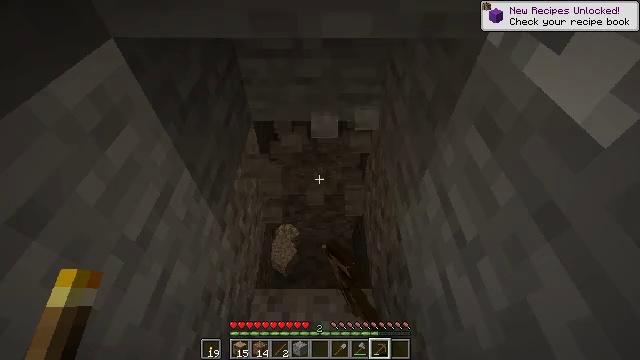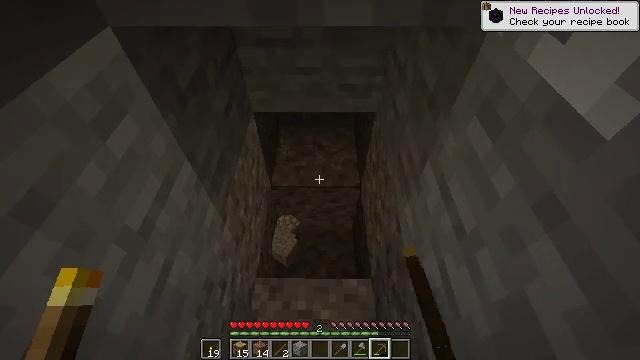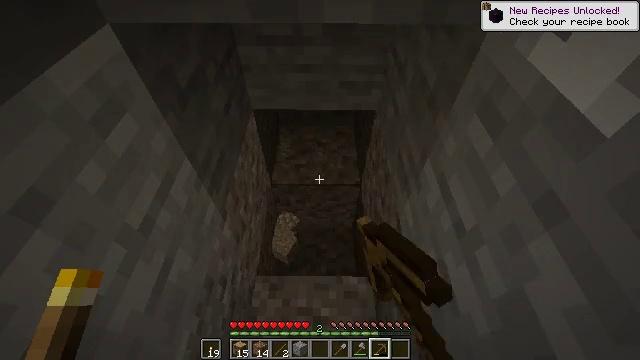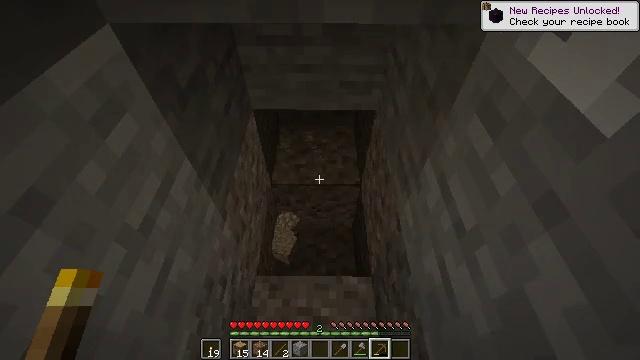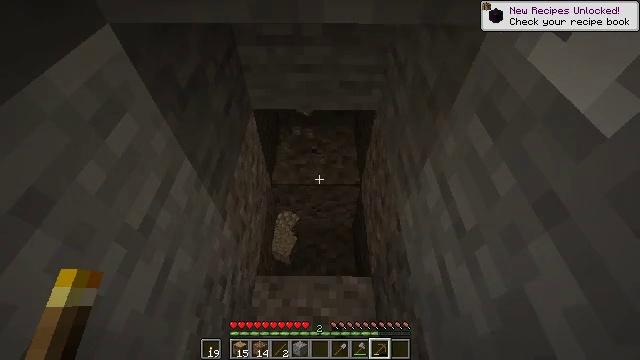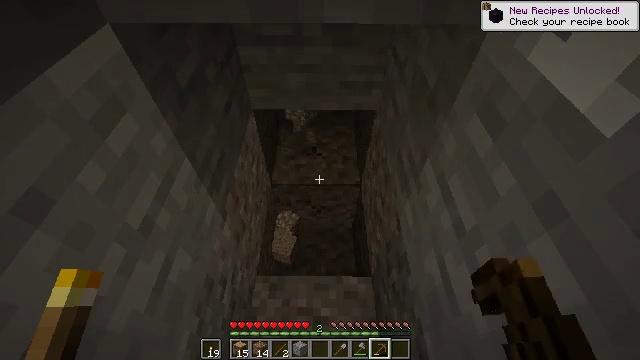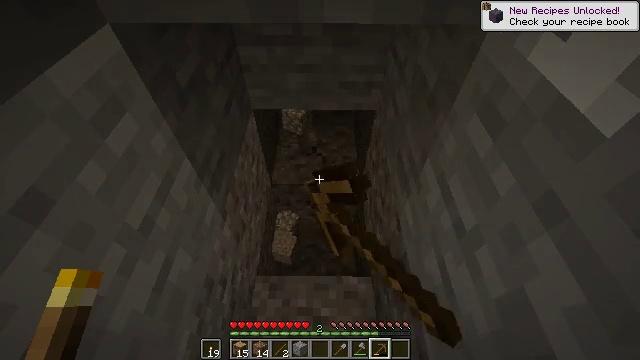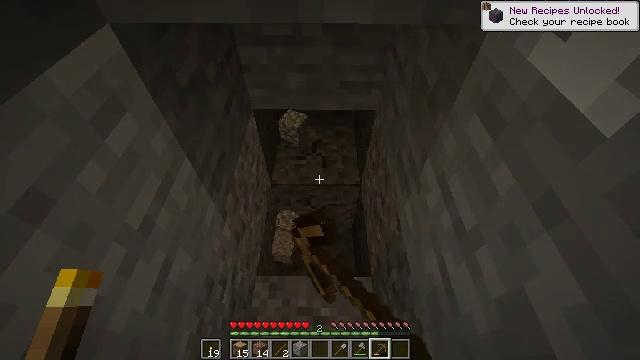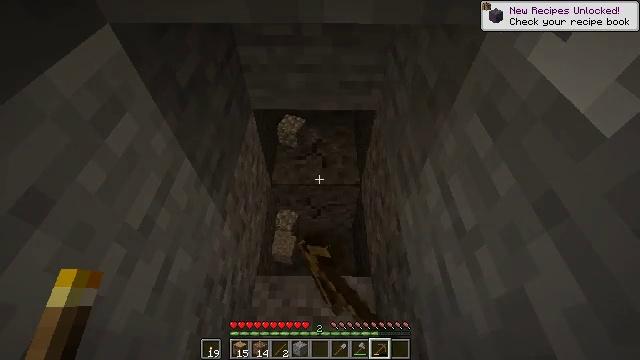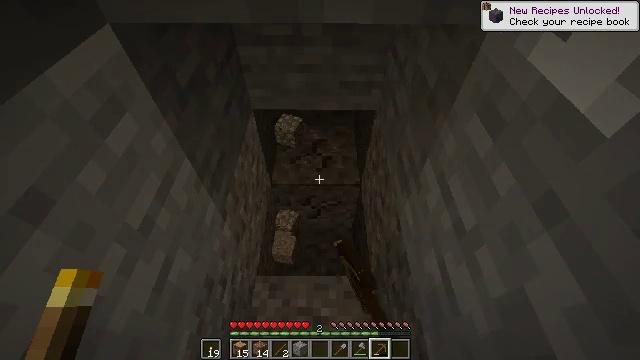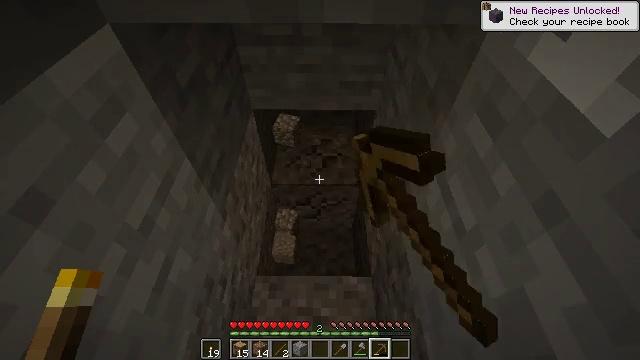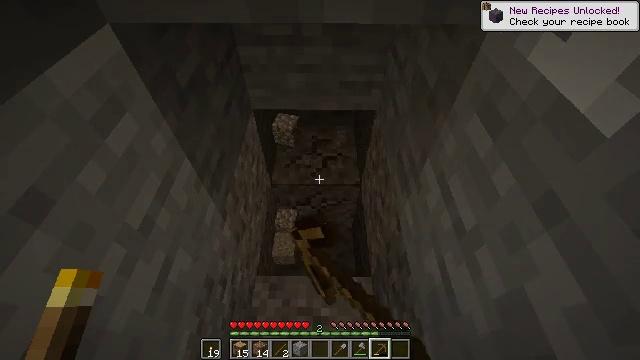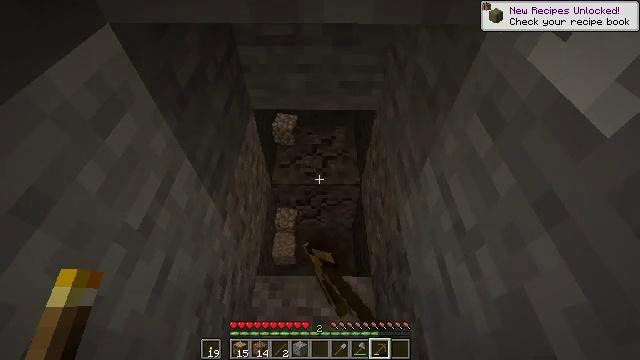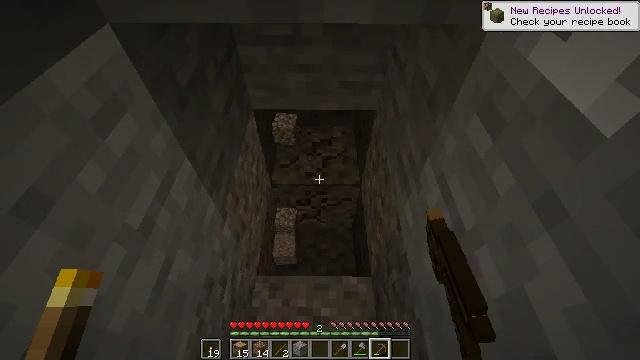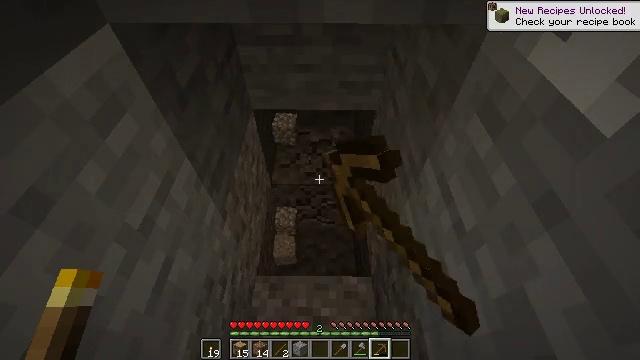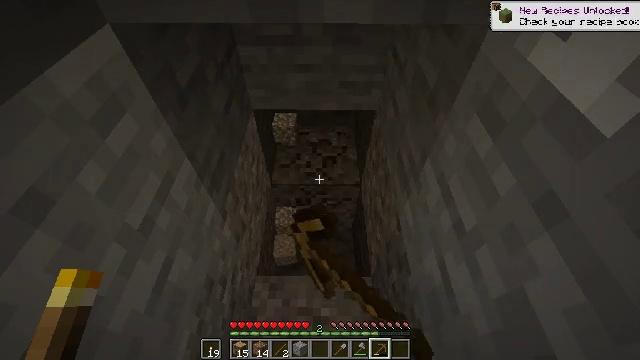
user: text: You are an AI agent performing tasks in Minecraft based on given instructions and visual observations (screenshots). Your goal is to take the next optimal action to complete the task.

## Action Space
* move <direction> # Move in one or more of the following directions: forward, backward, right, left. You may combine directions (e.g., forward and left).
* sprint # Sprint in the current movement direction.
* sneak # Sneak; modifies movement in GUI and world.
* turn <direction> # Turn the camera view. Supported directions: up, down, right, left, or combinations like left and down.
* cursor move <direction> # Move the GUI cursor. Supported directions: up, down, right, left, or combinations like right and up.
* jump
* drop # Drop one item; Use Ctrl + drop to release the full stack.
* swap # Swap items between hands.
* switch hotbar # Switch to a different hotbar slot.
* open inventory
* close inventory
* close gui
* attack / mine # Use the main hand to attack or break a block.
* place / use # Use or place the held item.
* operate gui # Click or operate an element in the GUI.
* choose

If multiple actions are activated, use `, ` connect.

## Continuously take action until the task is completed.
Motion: motion action
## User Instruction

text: Shovel up some gravel.
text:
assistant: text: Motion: sneak, turn down, attack / mine
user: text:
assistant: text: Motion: sneak, attack / mine
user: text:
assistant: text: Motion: sneak, attack / mine
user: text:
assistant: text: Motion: sneak, attack / mine
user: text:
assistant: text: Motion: sneak, attack / mine
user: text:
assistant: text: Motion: sneak, attack / mine
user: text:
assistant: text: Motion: sneak, attack / mine
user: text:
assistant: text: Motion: sneak, attack / mine
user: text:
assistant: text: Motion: sneak, attack / mine
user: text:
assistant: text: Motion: sneak, attack / mine
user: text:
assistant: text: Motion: sneak, attack / mine
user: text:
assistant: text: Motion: sneak, attack / mine
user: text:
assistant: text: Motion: sneak, attack / mine
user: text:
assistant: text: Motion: sneak, attack / mine
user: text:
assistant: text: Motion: sneak, attack / mine
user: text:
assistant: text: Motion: sneak, attack / mine
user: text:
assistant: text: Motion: sneak, attack / mine
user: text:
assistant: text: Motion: sneak, attack / mine
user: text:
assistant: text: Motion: sneak, attack / mine
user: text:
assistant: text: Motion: sneak, attack / mine
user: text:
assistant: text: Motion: sneak, attack / mine
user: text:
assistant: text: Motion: sneak, attack / mine
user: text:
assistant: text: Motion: sneak, attack / mine
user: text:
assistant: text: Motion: sneak, attack / mine
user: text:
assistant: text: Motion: sneak, attack / mine
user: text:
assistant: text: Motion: sneak, attack / mine
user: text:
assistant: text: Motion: sneak, turn down, attack / mine
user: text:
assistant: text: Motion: sneak, attack / mine
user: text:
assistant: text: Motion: sneak, attack / mine
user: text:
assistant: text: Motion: sneak, attack / mine